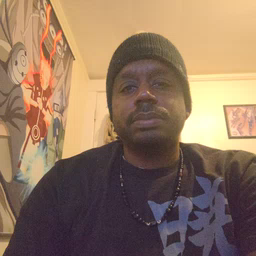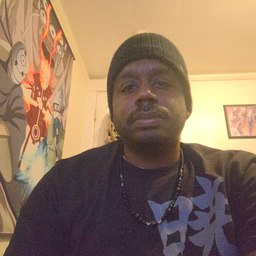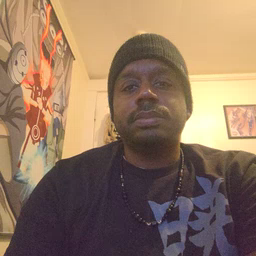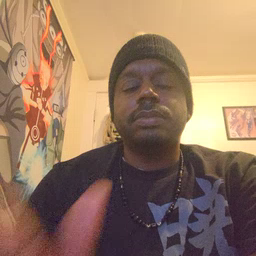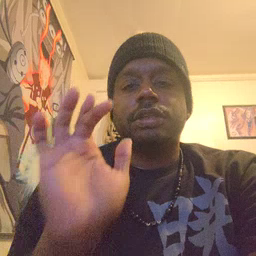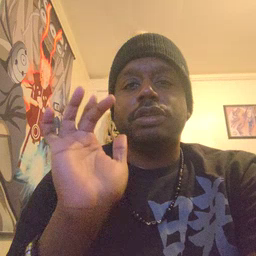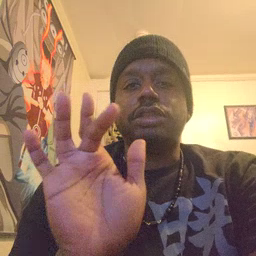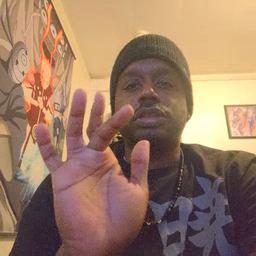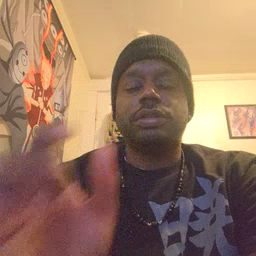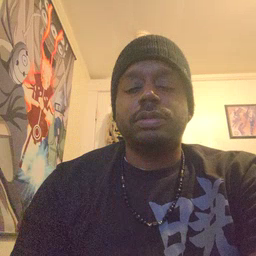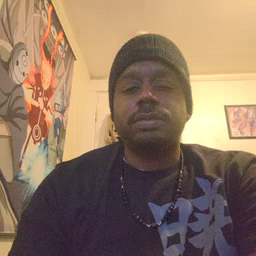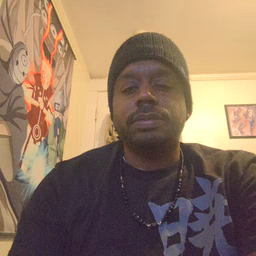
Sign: touch